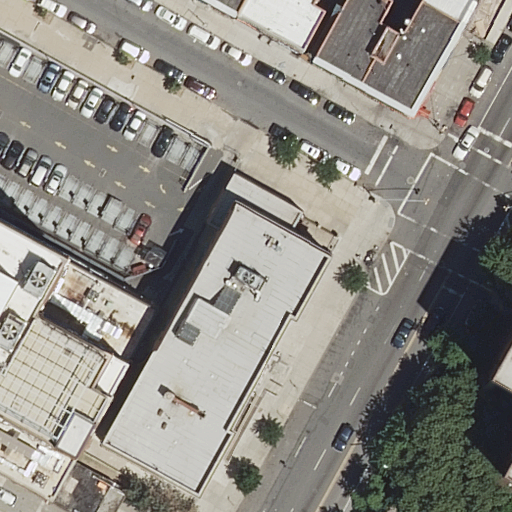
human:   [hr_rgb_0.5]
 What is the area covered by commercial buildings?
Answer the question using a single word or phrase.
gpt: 0m2

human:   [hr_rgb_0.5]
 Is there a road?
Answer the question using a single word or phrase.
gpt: yes

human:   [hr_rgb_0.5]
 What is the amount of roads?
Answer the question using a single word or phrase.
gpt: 2

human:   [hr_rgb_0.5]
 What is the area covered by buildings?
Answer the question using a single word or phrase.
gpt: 1849m2

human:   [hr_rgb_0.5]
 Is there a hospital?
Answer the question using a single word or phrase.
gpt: yes

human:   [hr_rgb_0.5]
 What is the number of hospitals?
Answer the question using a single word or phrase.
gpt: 1

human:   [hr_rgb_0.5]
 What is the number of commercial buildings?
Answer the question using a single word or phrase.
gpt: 0

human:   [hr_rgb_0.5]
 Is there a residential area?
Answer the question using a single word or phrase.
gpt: yes

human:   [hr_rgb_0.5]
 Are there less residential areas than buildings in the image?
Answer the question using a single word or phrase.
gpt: yes

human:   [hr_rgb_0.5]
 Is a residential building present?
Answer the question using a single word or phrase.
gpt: yes

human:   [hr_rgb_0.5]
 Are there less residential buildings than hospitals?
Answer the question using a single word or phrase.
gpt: no

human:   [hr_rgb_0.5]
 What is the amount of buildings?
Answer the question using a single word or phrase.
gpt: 7

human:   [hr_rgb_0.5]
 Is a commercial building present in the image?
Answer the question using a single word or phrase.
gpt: no

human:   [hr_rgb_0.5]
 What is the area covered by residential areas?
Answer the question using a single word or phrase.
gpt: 193m2

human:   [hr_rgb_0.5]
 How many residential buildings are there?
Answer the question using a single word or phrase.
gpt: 7

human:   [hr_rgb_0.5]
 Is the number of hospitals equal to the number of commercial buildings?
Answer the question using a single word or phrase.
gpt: no

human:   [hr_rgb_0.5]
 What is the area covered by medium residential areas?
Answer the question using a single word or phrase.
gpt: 193m2

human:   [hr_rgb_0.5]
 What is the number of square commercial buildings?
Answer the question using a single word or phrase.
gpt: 0

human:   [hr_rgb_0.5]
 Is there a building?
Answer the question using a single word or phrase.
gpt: yes

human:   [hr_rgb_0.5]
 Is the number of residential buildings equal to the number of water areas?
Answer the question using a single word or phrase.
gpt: no

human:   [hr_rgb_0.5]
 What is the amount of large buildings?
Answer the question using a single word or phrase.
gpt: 1

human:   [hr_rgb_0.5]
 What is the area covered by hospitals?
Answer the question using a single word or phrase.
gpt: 7592m2

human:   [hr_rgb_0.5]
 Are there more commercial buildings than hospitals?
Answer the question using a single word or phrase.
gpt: no

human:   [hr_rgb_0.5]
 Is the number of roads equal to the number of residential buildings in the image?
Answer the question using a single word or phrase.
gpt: no

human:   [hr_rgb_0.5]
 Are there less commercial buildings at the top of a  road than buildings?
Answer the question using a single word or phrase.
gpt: yes

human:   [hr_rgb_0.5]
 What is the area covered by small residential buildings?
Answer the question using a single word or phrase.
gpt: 53m2

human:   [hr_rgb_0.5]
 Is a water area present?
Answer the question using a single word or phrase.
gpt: no

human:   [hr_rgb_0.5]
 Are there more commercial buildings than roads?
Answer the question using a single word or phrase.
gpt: no

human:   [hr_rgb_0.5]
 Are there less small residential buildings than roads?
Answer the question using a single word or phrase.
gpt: no

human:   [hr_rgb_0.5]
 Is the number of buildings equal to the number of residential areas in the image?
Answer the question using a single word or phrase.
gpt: no

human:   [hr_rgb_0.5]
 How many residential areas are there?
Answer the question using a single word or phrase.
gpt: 1

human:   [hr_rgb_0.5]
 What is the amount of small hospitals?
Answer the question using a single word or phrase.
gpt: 0

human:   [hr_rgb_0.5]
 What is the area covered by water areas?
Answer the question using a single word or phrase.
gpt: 0m2

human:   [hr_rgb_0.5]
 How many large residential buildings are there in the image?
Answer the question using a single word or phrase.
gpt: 1

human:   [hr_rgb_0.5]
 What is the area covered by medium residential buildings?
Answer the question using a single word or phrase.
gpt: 468m2

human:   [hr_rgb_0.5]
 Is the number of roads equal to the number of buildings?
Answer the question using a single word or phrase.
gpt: no

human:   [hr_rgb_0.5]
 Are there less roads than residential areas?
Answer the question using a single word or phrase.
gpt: no

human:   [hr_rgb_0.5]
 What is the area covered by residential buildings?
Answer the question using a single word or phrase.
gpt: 1849m2

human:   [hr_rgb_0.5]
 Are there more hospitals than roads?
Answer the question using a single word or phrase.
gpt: no

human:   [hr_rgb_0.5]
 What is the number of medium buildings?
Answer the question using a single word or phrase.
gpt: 2

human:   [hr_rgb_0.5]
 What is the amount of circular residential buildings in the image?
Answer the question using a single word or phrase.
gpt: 0

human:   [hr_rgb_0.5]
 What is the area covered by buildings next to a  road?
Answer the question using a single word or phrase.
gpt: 1849m2

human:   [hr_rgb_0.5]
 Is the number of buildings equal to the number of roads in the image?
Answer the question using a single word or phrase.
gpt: no

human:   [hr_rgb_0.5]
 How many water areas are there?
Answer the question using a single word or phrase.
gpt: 0

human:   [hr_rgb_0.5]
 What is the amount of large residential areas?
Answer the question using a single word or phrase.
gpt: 0

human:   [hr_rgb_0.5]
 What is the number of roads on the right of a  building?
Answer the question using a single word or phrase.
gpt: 1

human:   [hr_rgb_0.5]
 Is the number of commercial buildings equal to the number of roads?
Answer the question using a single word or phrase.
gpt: no

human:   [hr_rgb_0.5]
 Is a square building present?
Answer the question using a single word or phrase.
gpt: no

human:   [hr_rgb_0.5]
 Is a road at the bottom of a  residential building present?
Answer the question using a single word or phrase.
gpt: yes

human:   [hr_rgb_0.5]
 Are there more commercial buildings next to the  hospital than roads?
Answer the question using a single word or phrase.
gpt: no

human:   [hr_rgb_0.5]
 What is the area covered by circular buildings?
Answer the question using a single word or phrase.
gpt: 0m2

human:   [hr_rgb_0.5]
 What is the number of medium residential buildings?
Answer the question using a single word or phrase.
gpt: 2

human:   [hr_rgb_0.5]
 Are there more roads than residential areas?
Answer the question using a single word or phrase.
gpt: yes

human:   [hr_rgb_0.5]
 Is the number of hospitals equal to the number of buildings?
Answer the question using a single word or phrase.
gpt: no

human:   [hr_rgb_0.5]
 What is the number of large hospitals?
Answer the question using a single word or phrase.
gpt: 1

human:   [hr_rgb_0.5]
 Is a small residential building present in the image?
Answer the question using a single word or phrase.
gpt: yes

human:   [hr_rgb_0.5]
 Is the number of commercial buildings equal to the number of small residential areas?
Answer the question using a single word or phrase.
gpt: yes

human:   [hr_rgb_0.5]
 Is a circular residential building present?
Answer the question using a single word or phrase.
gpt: no

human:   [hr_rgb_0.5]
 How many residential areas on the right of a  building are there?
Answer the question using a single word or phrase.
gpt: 1

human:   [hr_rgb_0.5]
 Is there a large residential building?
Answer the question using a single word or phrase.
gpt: yes

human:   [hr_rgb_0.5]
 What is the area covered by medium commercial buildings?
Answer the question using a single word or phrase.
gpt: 0m2

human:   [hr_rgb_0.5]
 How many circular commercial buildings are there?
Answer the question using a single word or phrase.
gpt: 0

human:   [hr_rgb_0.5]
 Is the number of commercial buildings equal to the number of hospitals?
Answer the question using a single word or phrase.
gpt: no

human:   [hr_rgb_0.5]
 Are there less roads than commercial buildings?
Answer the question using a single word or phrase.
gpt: no